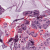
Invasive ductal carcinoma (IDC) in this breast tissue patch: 1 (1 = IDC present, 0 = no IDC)